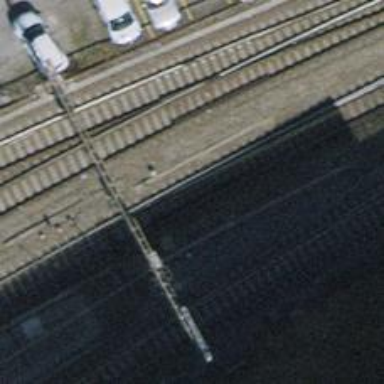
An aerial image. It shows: Railway switch.